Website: lowes
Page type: delivery-shipping
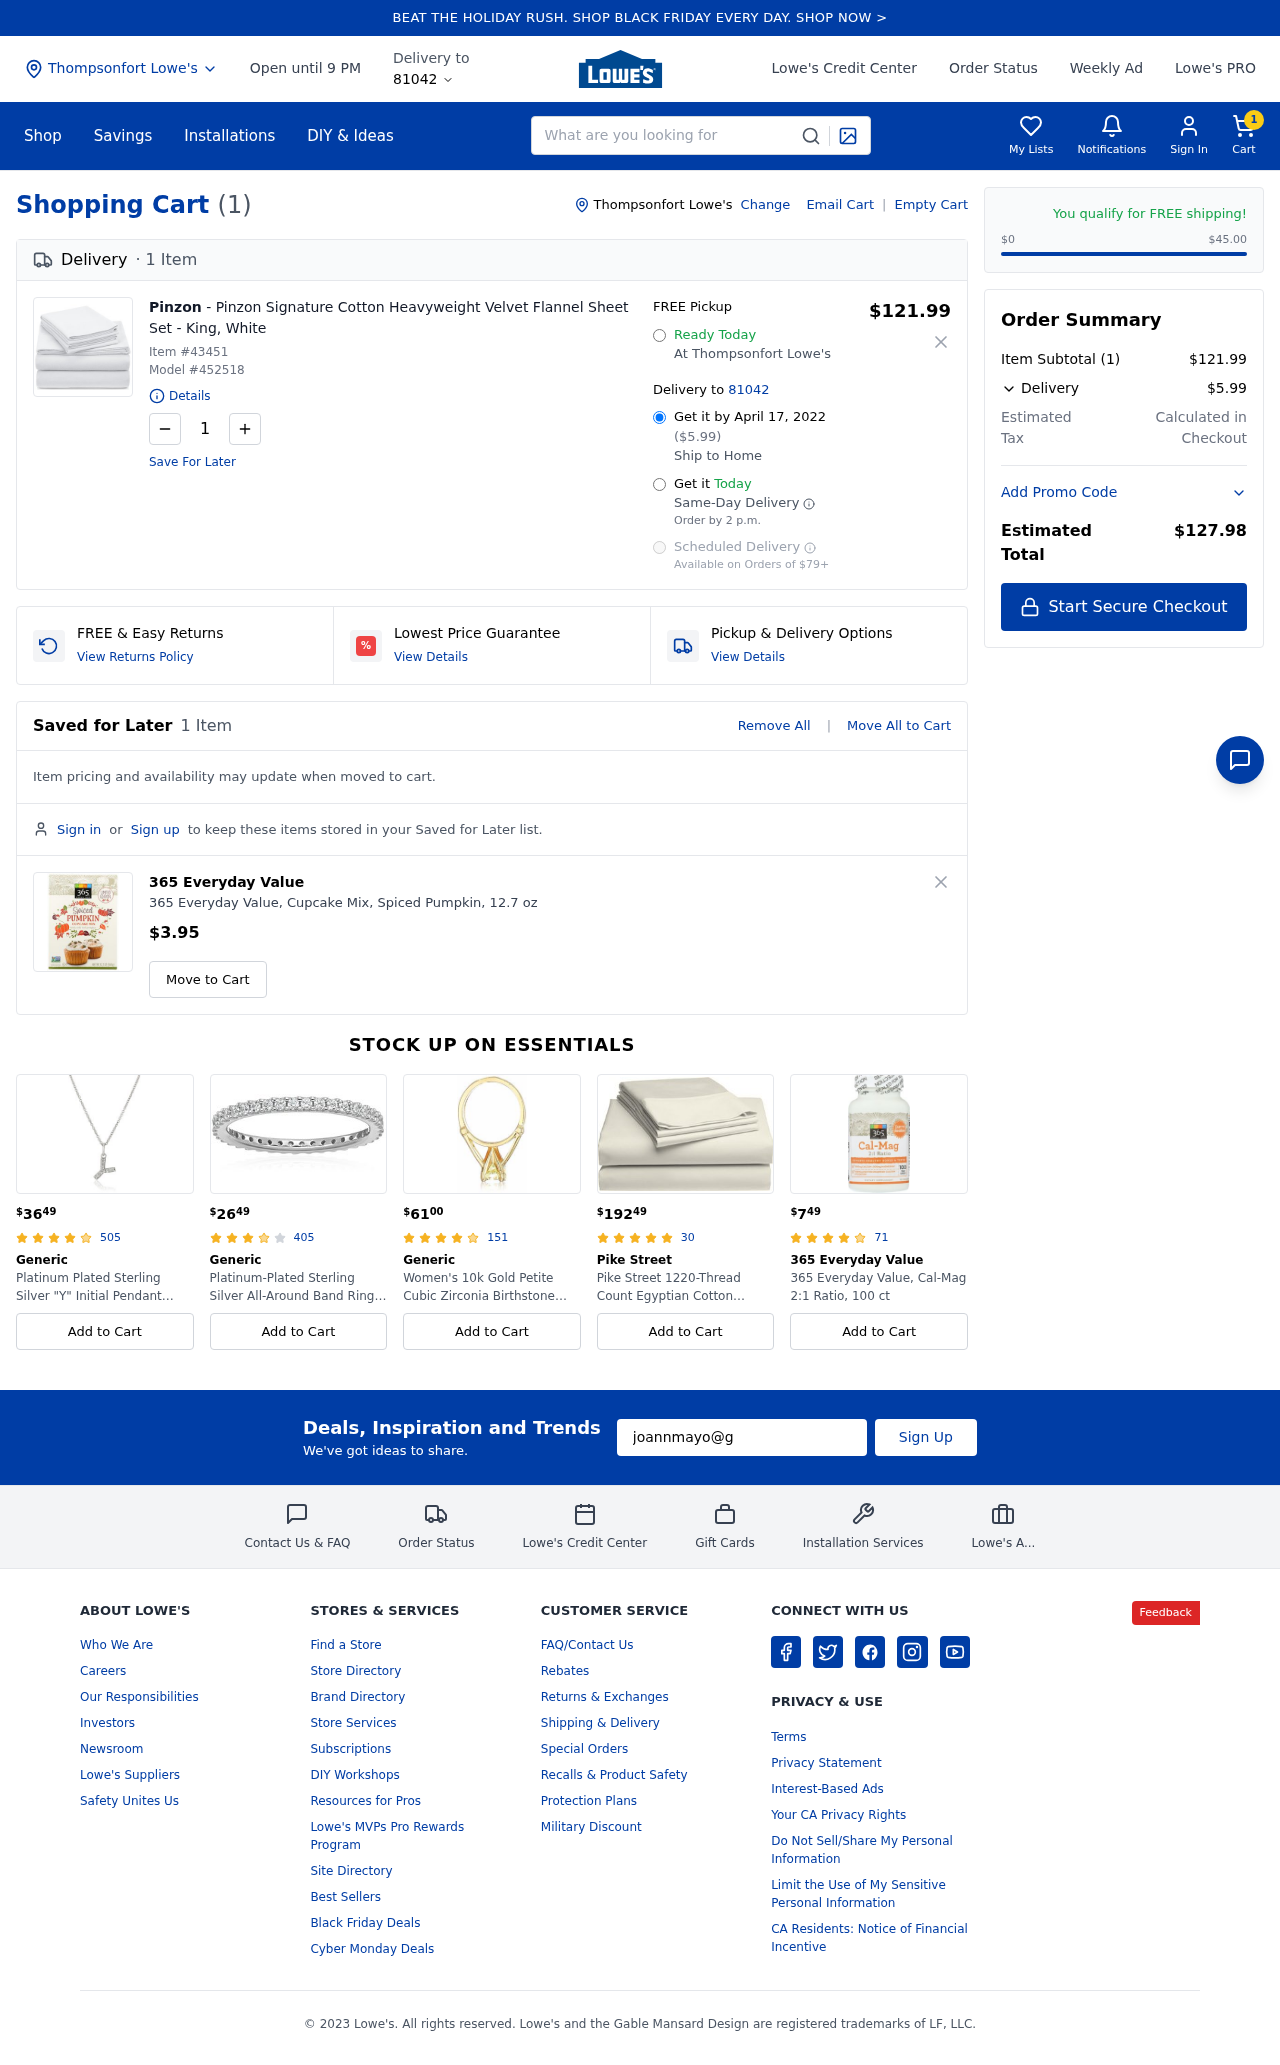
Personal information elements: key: PII_CITY
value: Thompsonfort
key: PII_EMAIL
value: joannmayo@gmail.com
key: PII_POSTCODE
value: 81042
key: PII_CITY2
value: Thompsonfort
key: PII_CITY3
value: Thompsonfort
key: PII_POSTCODE2
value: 81042
Product elements: key: PRODUCT1_BRAND
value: Pinzon
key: PRODUCT1_NAME
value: Pinzon Signature Cotton Heavyweight Velvet Flannel Sheet Set - King, White
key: PRODUCT1_PRICE
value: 121.99
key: PRODUCT1_QUANTITY
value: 1
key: PRODUCT2_BRAND
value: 365 Everyday Value
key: PRODUCT2_NAME
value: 365 Everyday Value, Cupcake Mix, Spiced Pumpkin, 12.7 oz
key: PRODUCT2_PRICE
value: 3.95
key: PRODUCT1_ITEM_NUMBER
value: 43451
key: PRODUCT1_MODEL_NUMBER
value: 452518
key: PRODUCT3_PRICE
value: $3649
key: PRODUCT3_NUM_RATINGS
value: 505
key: PRODUCT3_BRAND
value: Generic
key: PRODUCT3_NAME
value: Platinum Plated Sterling Silver "Y" Initial Pendant Necklace set with Swarovski Zirconia (.18 cttw)
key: PRODUCT4_PRICE
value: $2649
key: PRODUCT4_NUM_RATINGS
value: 405
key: PRODUCT4_BRAND
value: Generic
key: PRODUCT4_NAME
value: Platinum-Plated Sterling Silver All-Around Band Ring set with Round Swarovski Zirconia (1/2 cttw), S
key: PRODUCT5_PRICE
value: $6100
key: PRODUCT5_NUM_RATINGS
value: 151
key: PRODUCT5_BRAND
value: Generic
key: PRODUCT5_NAME
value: Women's 10k Gold Petite Cubic Zirconia Birthstone Ring Charm
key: PRODUCT6_PRICE
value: $19249
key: PRODUCT6_NUM_RATINGS
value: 30
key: PRODUCT6_BRAND
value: Pike Street
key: PRODUCT6_NAME
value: Pike Street 1220-Thread Count Egyptian Cotton Single-Ply Sateen King Sheet Set, Ivory
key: PRODUCT7_PRICE
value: $749
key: PRODUCT7_NUM_RATINGS
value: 71
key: PRODUCT7_BRAND
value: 365 Everyday Value
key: PRODUCT7_NAME
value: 365 Everyday Value, Cal-Mag 2:1 Ratio, 100 ct
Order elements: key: ORDER_NUM_ITEMS
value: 1
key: ORDER_DELIVERY_DATE
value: April 17, 2022
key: ORDER_SHIPPING_COST
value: $5.99
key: ORDER_SUBTOTAL
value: $121.99
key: ORDER_TOTAL
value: $127.98
Search elements: key: HEADER_SEARCH
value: What are you looking for